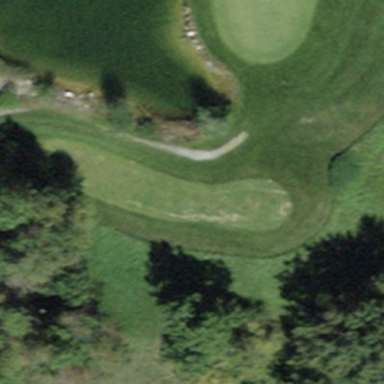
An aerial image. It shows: Golf tee.